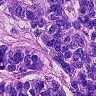
Metastatic tissue present: yes